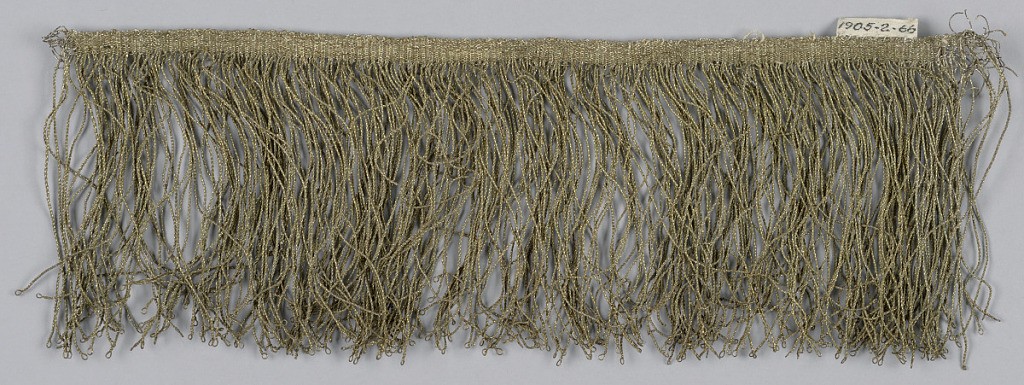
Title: Fringe
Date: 17th century
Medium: silver foil on a silk core Technique: woven
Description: Silver fringe with a plain-woven heading and a skirt of twisted loops.